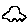
Label: car